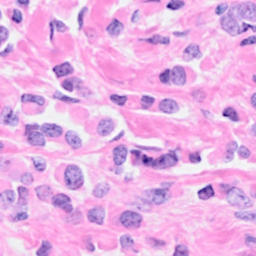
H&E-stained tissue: Breast